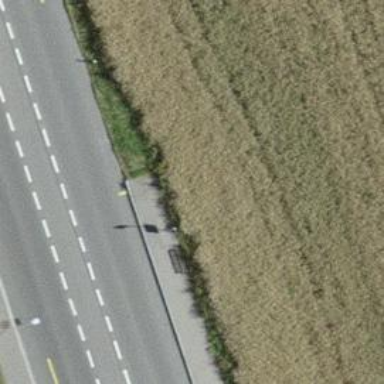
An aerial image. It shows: Bus stop with platform for public transport.